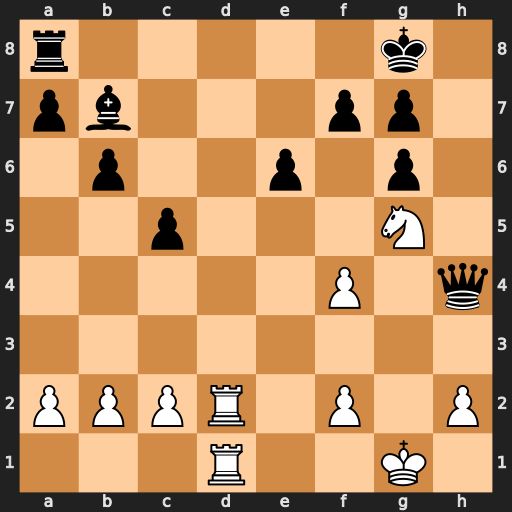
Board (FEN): r5k1/pb3pp1/1p2p1p1/2p3N1/5P1q/8/PPPR1P1P/3R2K1
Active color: w
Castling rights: -
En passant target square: -
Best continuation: Rd8+ Rxd8 Rxd8#